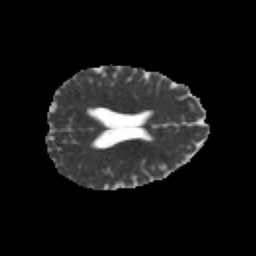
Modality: MD
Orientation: axial
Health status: healthy
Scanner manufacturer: philips
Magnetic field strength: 3 T
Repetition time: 6.964 s
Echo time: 0.092 s